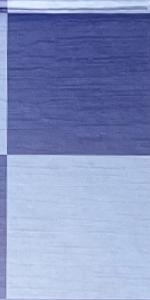
Label: Empty